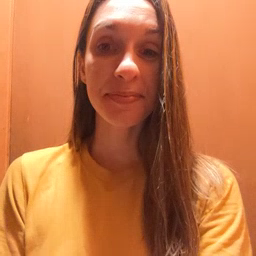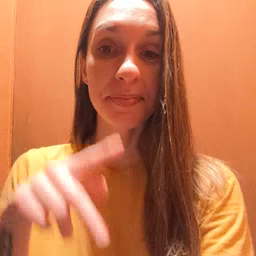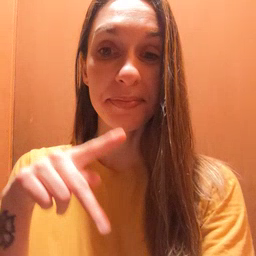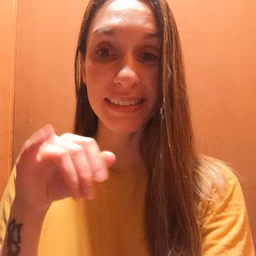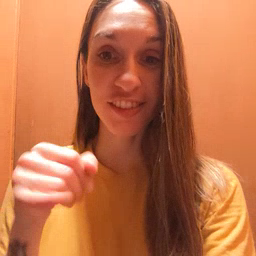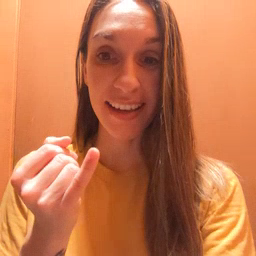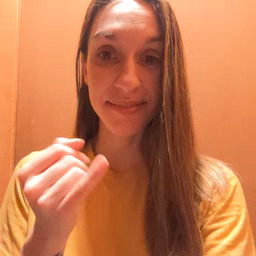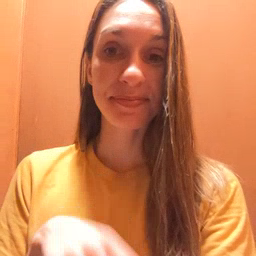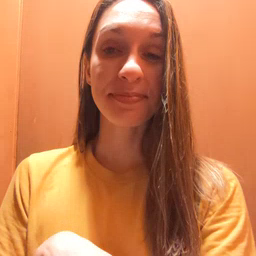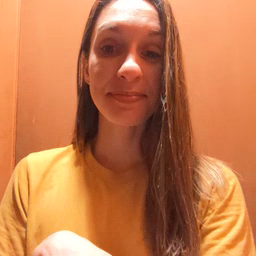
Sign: pajamas